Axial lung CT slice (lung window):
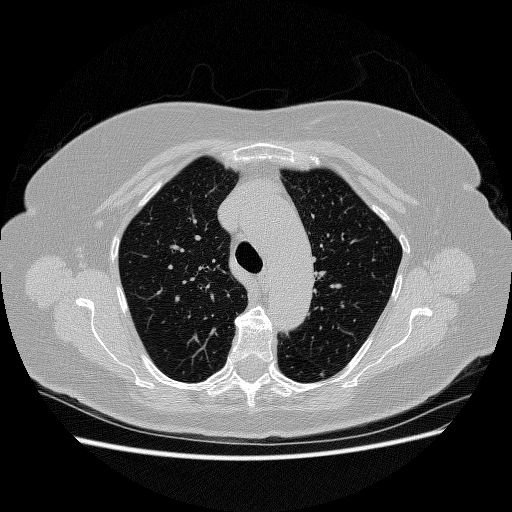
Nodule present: no